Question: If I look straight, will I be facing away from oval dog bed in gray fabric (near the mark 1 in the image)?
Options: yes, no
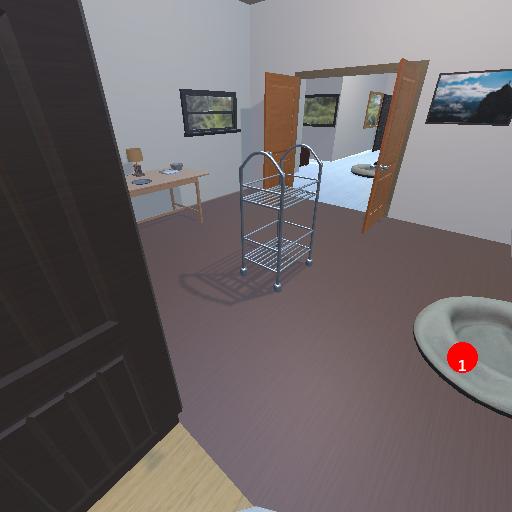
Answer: yes